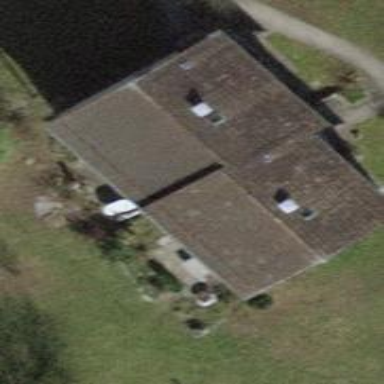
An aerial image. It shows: Building with pitched roof.